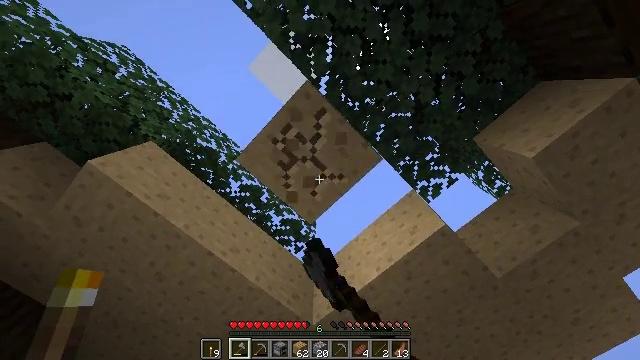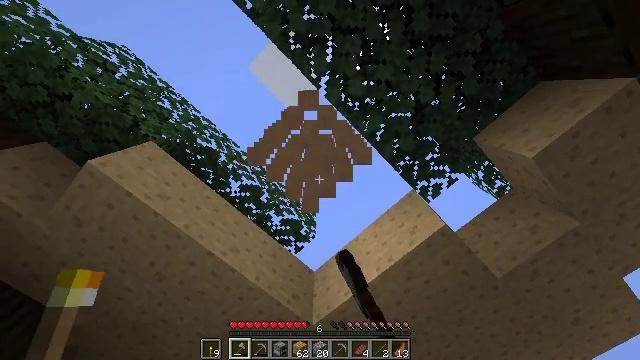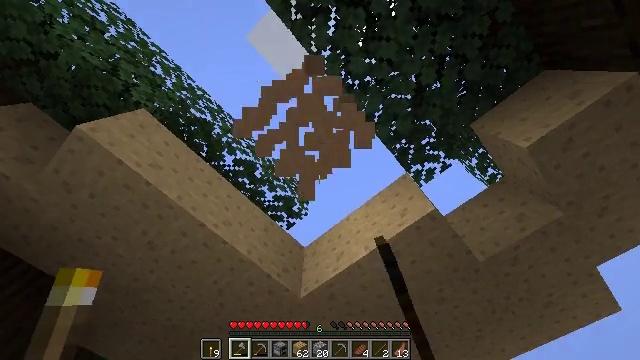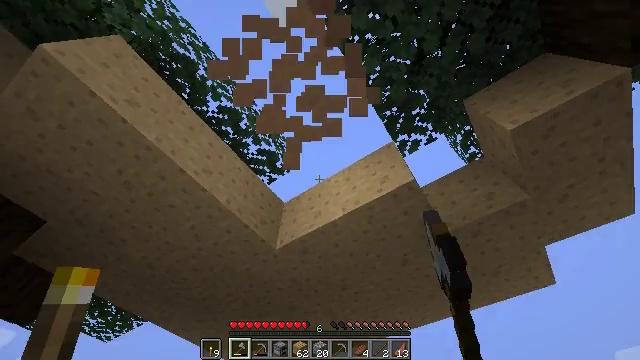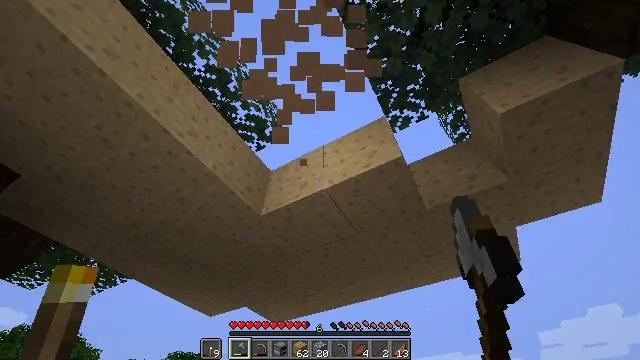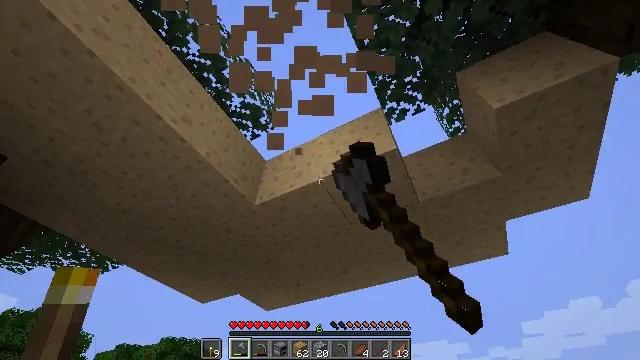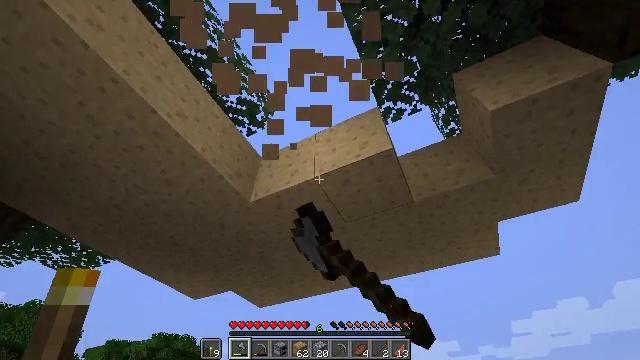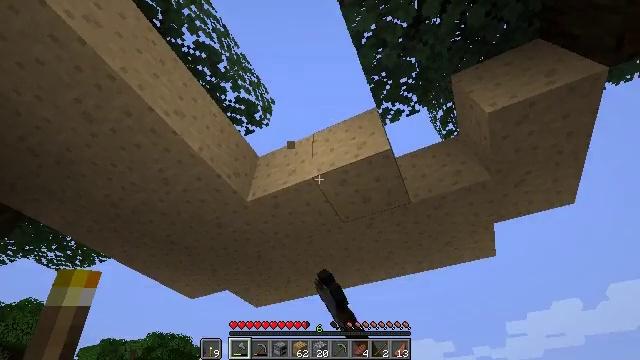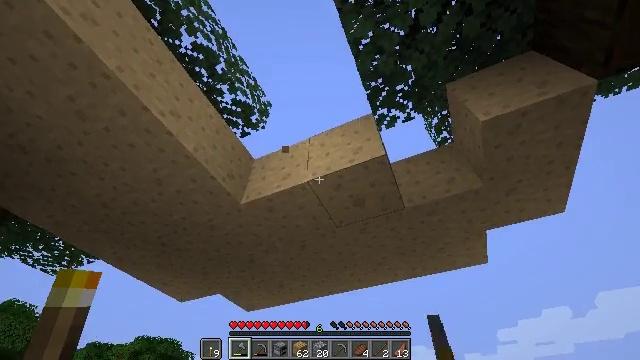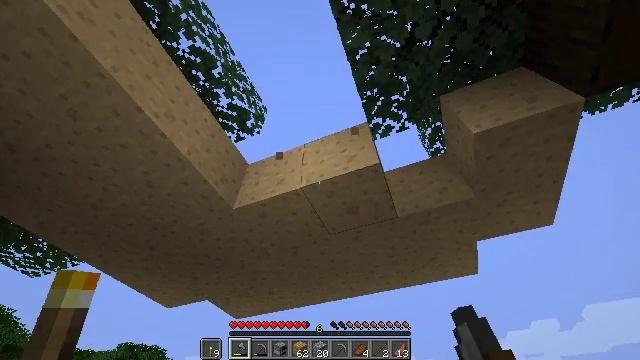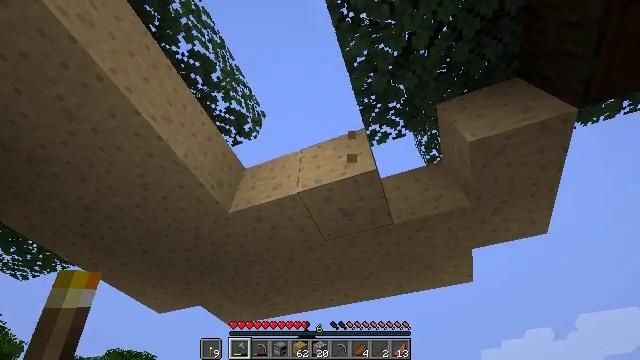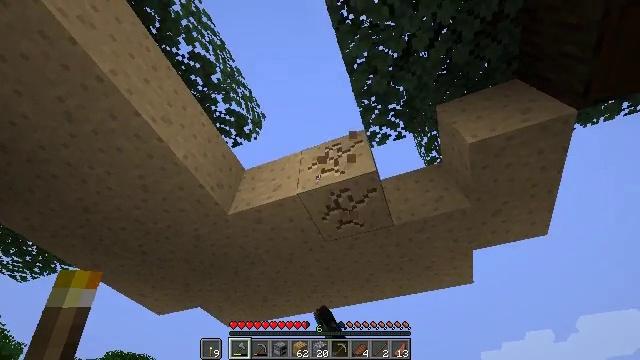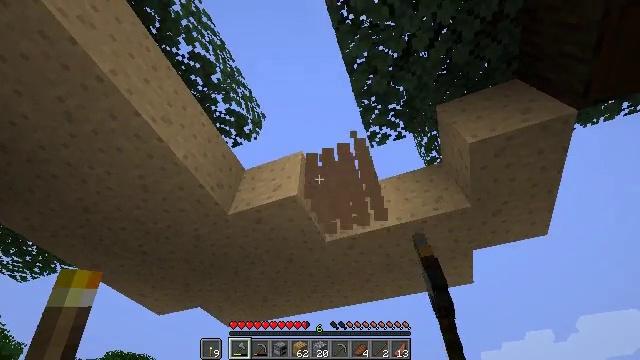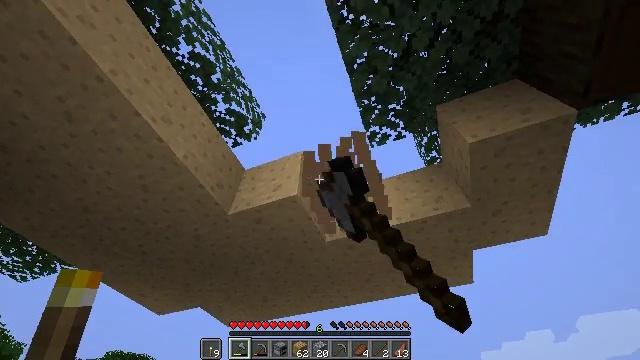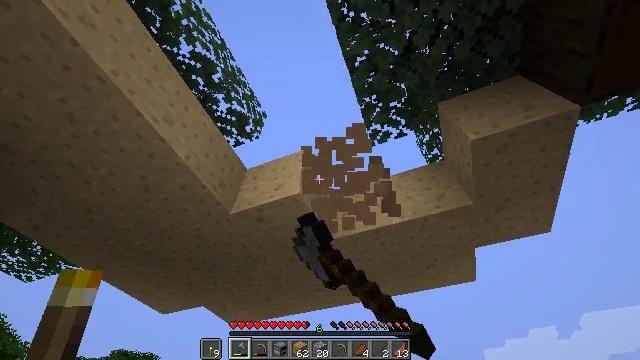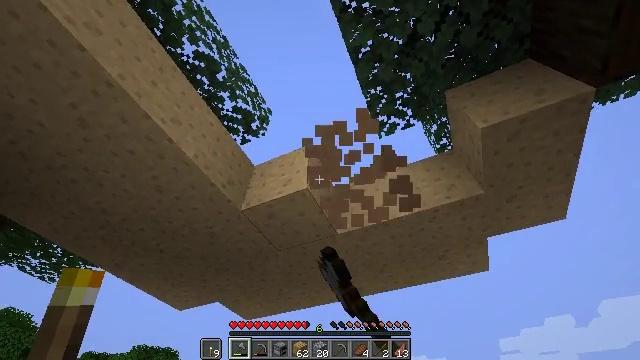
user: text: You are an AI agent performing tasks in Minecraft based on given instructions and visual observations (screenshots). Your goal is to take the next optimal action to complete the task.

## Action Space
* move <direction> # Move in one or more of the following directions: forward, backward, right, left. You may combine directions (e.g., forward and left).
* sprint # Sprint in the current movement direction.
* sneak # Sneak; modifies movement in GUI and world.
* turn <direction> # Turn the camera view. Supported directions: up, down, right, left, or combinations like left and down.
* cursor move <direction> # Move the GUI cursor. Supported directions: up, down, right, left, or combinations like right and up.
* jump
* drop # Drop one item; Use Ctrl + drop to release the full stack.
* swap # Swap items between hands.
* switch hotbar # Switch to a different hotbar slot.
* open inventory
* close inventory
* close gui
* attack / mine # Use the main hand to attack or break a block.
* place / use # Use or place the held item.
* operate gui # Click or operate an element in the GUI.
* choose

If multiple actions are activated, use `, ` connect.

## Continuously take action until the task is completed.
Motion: motion action
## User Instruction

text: Gather brown mushroom block as building material.
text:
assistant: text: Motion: attack / mine
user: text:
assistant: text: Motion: turn right and down, attack / mine
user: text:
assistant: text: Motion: turn right and down, attack / mine
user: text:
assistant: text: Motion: turn right and down, attack / mine
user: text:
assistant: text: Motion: turn right and down
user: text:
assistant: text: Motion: turn right
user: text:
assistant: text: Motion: attack / mine
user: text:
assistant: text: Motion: turn right, attack / mine
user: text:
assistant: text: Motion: turn right and up, attack / mine
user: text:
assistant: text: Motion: turn right and up, attack / mine
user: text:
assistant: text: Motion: attack / mine
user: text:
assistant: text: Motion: attack / mine
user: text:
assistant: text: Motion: attack / mine
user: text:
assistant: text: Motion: attack / mine
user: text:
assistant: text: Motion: turn left and down, attack / mine
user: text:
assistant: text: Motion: turn left and down, attack / mine
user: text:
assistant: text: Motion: attack / mine
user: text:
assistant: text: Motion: move left, attack / mine
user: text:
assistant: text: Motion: move left, attack / mine
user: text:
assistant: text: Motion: move left, attack / mine
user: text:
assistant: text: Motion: turn right, attack / mine
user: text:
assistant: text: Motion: turn right and up, attack / mine
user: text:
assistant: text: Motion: turn right, attack / mine
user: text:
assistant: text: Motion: attack / mine
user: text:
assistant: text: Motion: attack / mine
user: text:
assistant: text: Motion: attack / mine
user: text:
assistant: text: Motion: turn down, attack / mine
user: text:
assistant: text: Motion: move forward, turn down, attack / mine
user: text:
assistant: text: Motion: move forward, attack / mine
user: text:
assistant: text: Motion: move forward, attack / mine